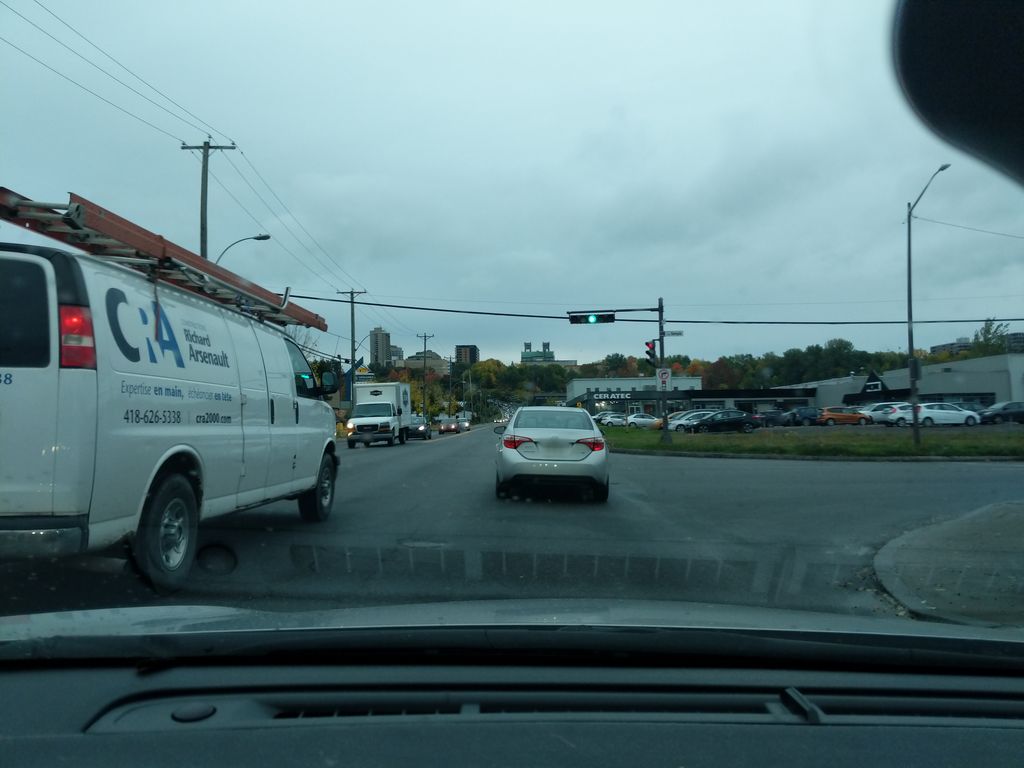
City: quebec_city